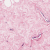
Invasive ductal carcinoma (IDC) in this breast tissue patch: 0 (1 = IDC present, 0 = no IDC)